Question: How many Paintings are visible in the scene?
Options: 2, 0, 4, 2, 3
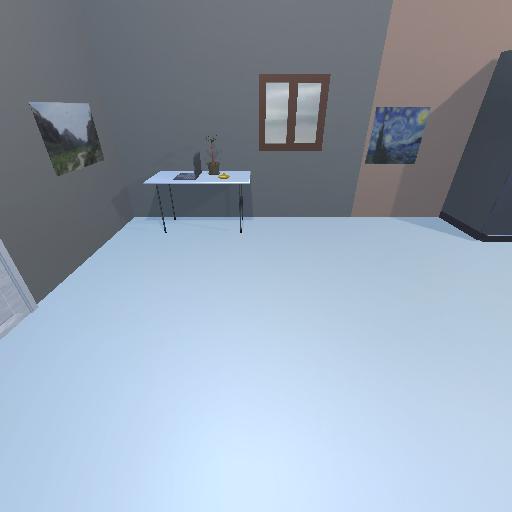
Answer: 2